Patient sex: F
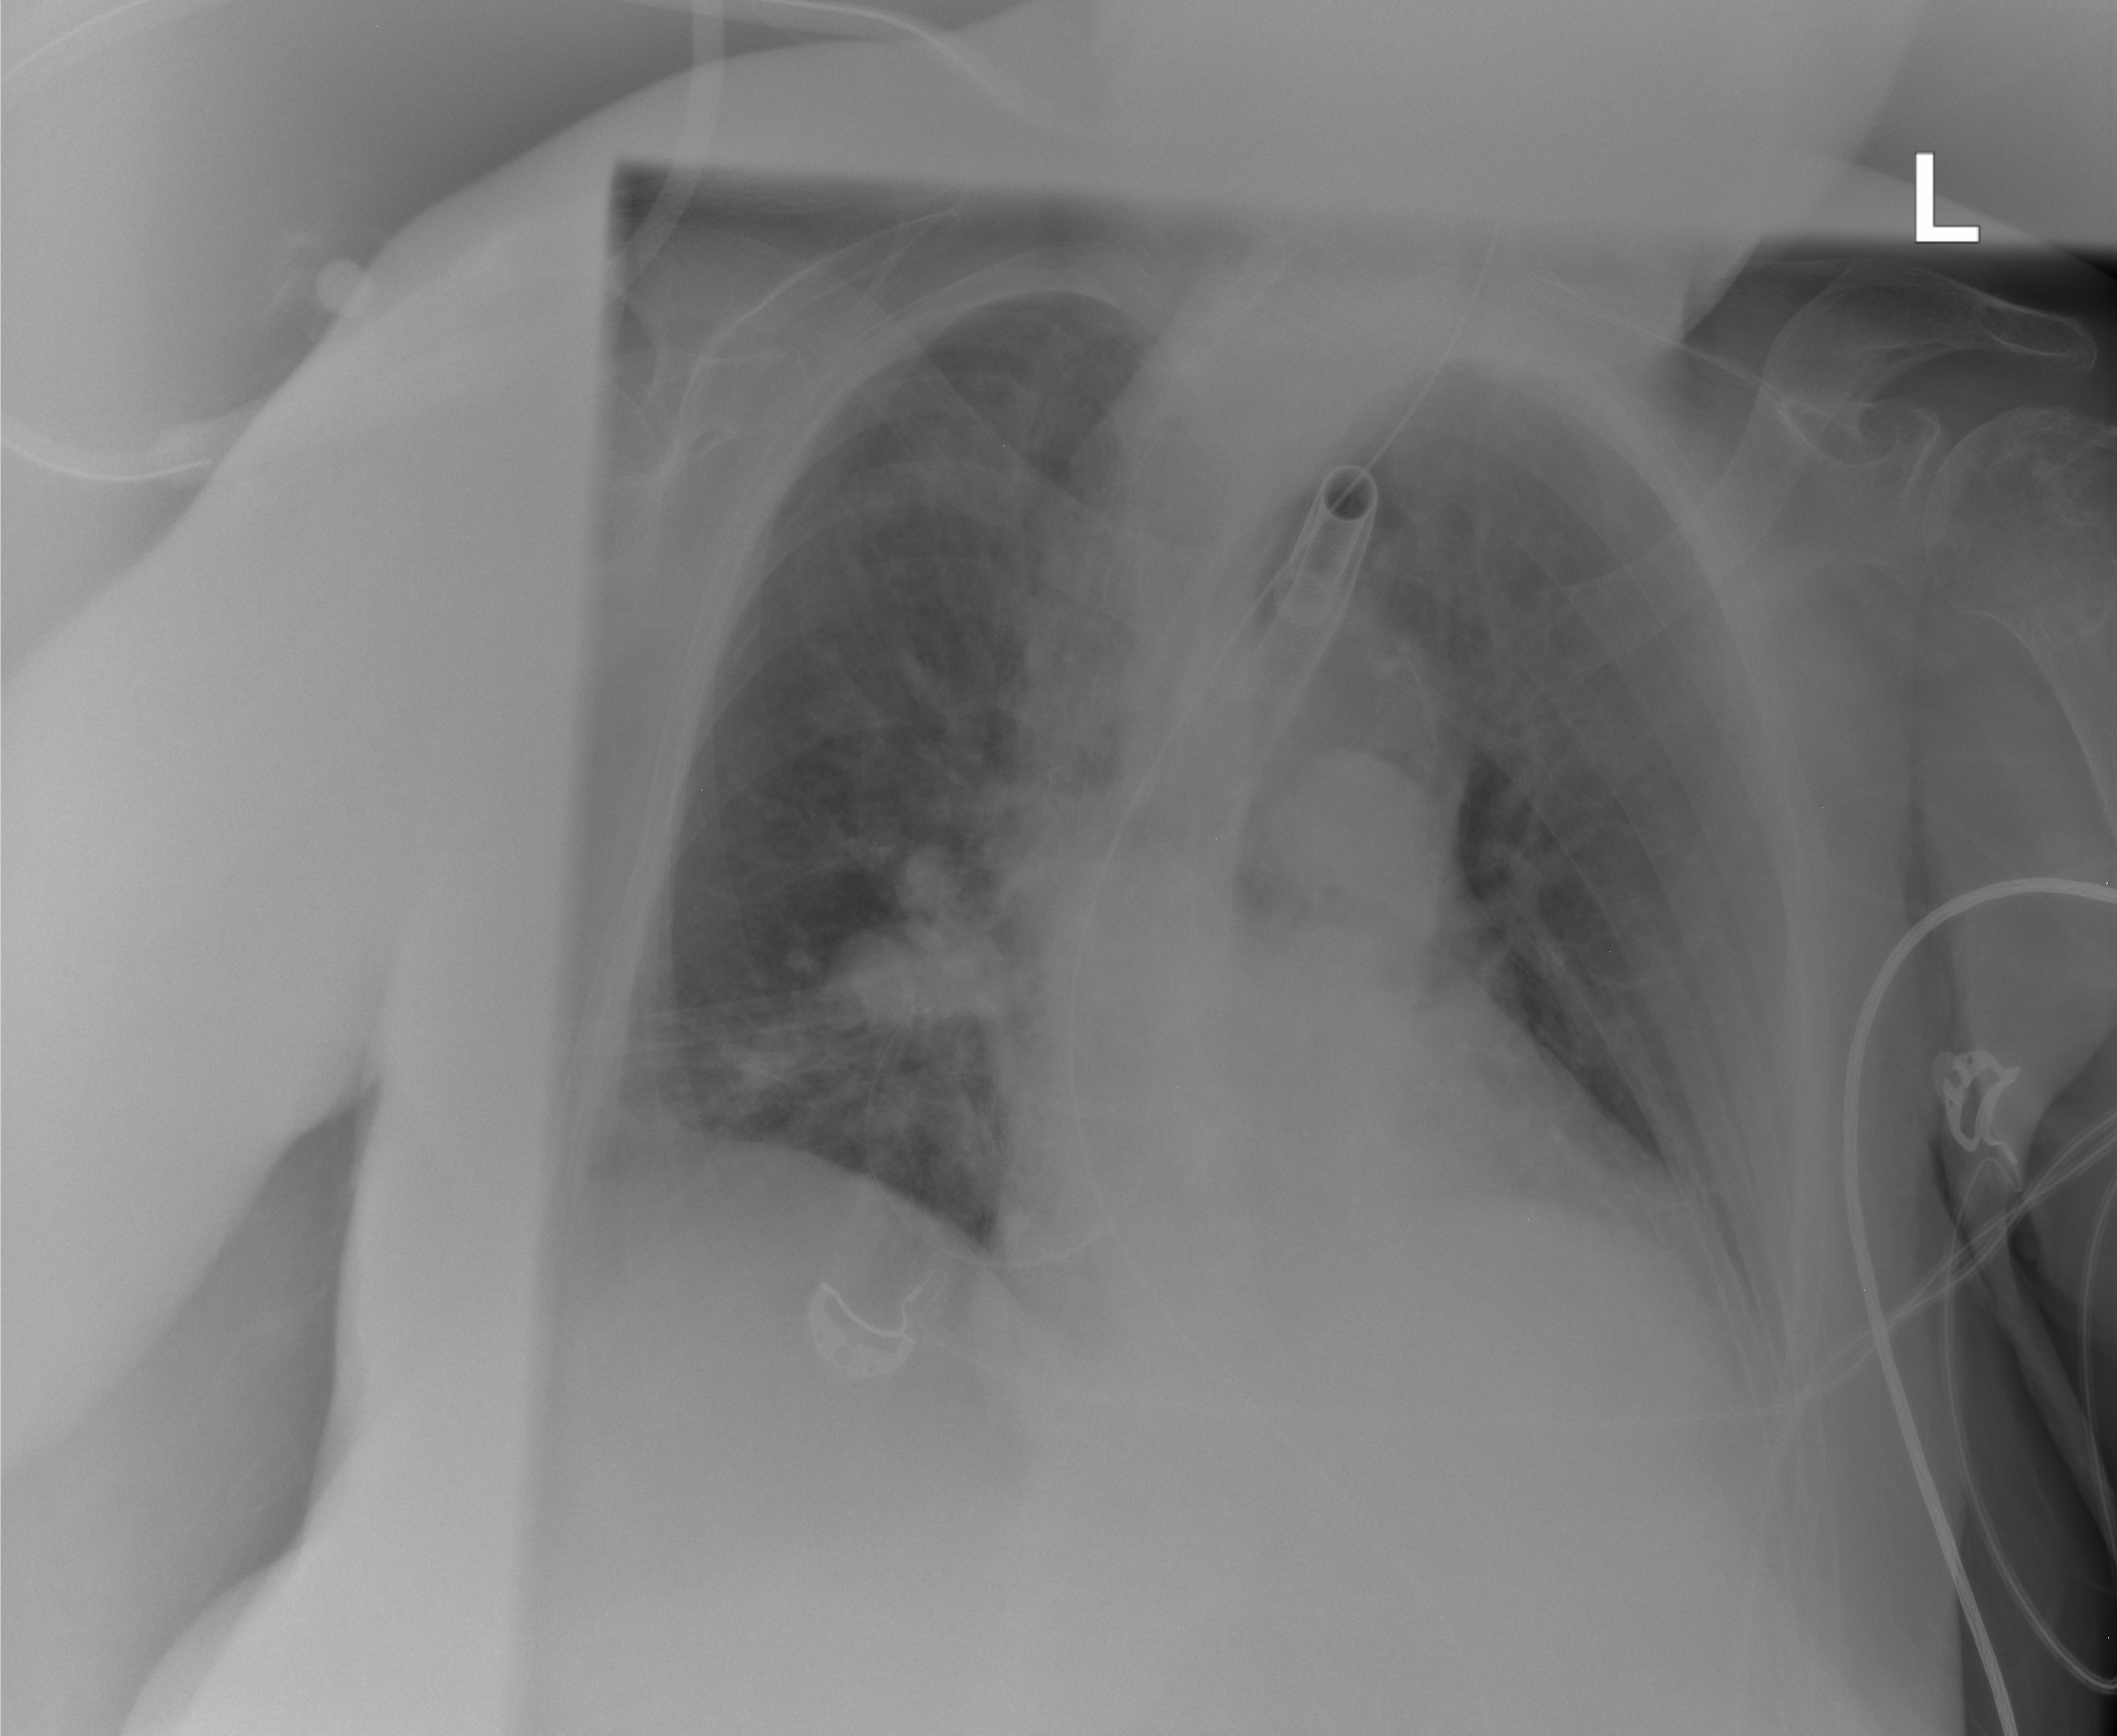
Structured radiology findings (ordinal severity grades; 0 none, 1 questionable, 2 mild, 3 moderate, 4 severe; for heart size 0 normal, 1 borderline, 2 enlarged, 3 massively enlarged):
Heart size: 1
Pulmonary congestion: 2
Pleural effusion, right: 0
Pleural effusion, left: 1
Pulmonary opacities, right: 2
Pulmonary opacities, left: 0
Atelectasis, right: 0
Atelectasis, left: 2